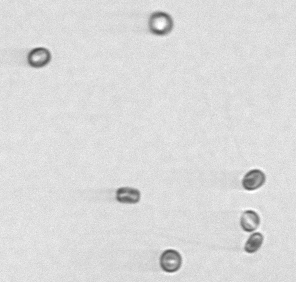
Label: Thalassiosira_sp_aff_mala